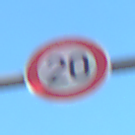
Verkehrszeichen: Geschwindigkeit20
Umgebung: Outdoor, Nature
Tageszeit: SunriseSunset
Wetter: PartlyCloudy
Licht: Natural
Jahreszeit: NotSpecified
Kontrast: MediumContrast